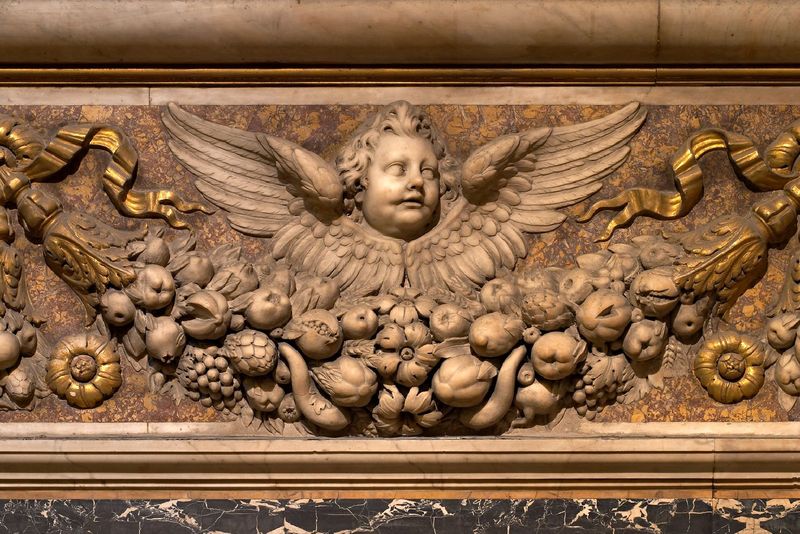
Titel: Ausstattung der dritten Kapelle auf der Südseite in Il Gesù in Rom
Künstler: Federico Zuccari
Standort: Rom, Il Gesù (EU - I - Latium)
Schlagwörter: blätter, flügel, kopf, blume, braun, marmor, nase, stirn, blüten, obst, schleife, wand, augen, band, federn, gesicht, stein, kirche, gold, kind, girlande, pflanzen, kinn, locken, engel, früchte, gemüse, putte, ranken, statue, trauben, apfel, relief, wangen, ernte, mauer, essen, olive, detail, verzierung, bronze, foto, religion, kupfer, fries, fresko, bänder, kirchenkunst, barock, gruselig, erntedankfest